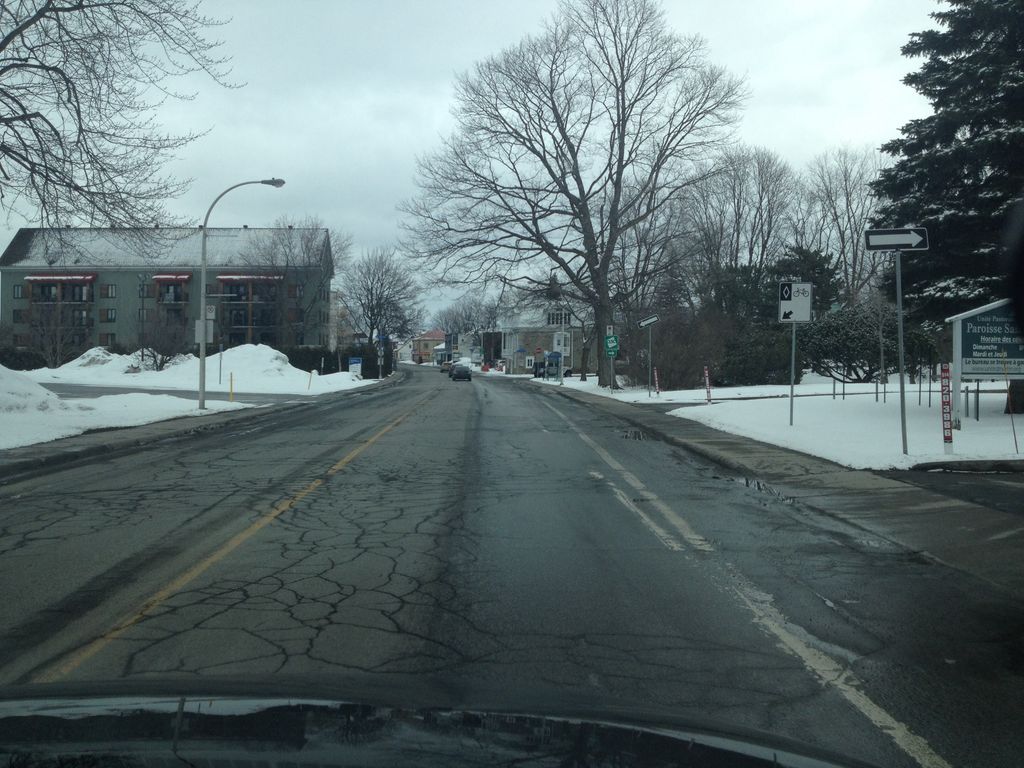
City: montreal